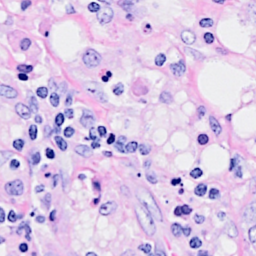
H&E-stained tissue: Breast